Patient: sex F, age 65
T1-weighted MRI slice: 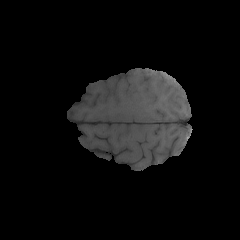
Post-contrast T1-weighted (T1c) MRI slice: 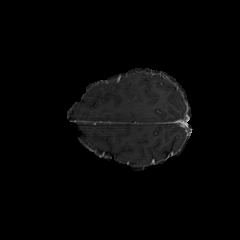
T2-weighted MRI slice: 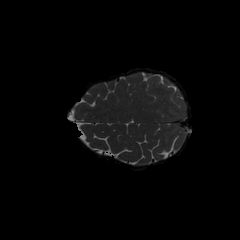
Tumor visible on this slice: yes
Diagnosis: Glioblastoma, IDH-wildtype
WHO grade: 4